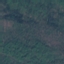
Land use / land cover: Forest